Field crop: maize
Growth stage: 2
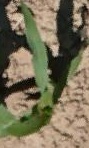
Species: maize